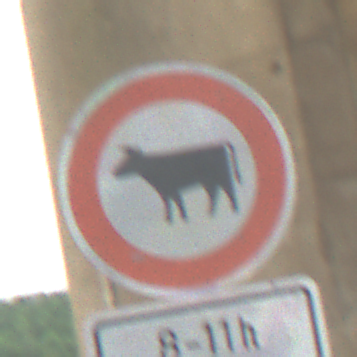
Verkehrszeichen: VerbotViehtrieb
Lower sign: ZeitangabenOhneBeschraenkungAufWochentage2
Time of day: Midday
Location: Roofed (Beach)
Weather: Overcast
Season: NotSpecified
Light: Natural